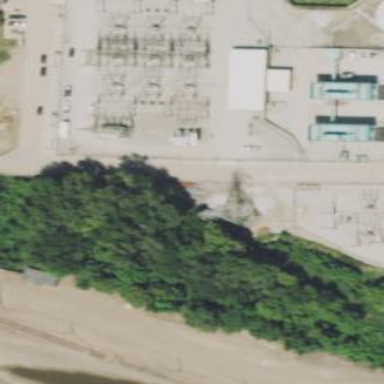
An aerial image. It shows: Power substation.